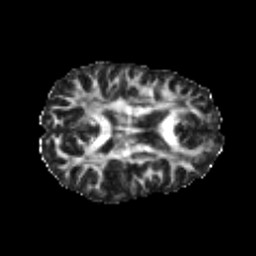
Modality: FA
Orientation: axial
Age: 22
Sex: female
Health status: healthy
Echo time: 0.074 s